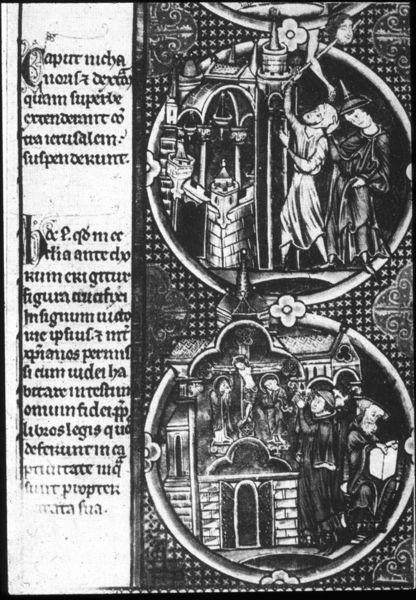
Titel: Bible moralisée
Institution: Wien, Österreichische Nationalbibliothek
Schlagwörter: kopf, mann, weiß, stadt, blume, fenster, hut, männer, schwarz, tür, blüte, gebäude, haus, leute, arm, kirche, blatt, rund, turm, engel, schrift, bilder, tor, buch, burg, medaillon, kreuz, schwert, kreise, altar, christus, mittelalter, mönch, gelehrter, jerusalem, szenen, latein, juden, ottonisch, buchmalerei, verso, evangeliar, buchmalerie, karolingisch, schert, hofschule, recto, ikonabel, ikunabel, palastschule